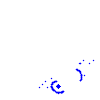
Particle: kaon